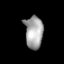
Tissue: lung
Cell type: Myeloid cells
Senescence score: 0.2262
Nuclear area (px): 584
Mean DAPI intensity: 162.447